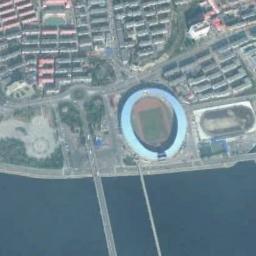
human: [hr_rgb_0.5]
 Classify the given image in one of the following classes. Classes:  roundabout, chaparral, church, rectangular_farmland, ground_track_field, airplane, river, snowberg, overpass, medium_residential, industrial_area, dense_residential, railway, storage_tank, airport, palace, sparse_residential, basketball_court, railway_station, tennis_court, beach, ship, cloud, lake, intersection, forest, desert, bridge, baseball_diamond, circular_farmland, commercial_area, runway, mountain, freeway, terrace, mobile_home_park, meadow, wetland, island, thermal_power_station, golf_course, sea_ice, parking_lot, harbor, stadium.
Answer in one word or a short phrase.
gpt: stadium